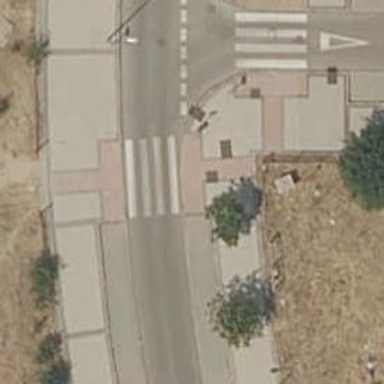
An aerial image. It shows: Footway surfaced with paving stones.